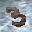
Label: 3